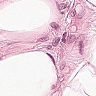
Metastatic tissue present: no